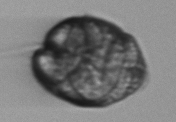
Label: Margalefidinium